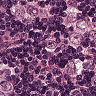
Metastatic tissue present: yes